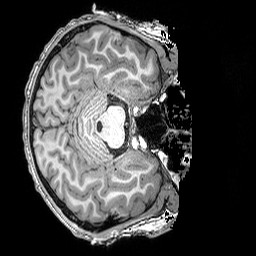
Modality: T1w
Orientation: axial
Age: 19
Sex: male